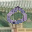
Label: 0